Question: I am using Angular <URL>. Facing issues when i have a dropdown in the Grid.
Following Code I have used for DropDown :-
'''
objCombos = $scope.getComboValues('DEPARTMENT');
$scope.gridOptions.columnDefs.push({
field: fieldName.toUpperCase(), displayName: displayName,
columnType: 'columnDb',
editableCellTemplate: 'ui-grid/dropdownEditor',
editDropdownValueLabel: 'DEPARTMENT',
editDropdownOptionsArray: objCombos,
name: fieldName.toUpperCase()
});
'''
Array for DropDown is like this 'objCombos' :-
'''
[
{ id: 1, department: 'Branch1' },
{ id: 2, department: 'Branch2' }
];
'''
When i select & change dropdown value say from 'Branch1' to 'Branch2', After changing the value it shows me the 'id' of the selected value in dropdown list in this case '2'.

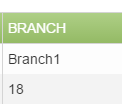
Answer: I solved it just by adding following property :-
'''
editDropdownIdLabel: 'DEPARTMENT',
'''